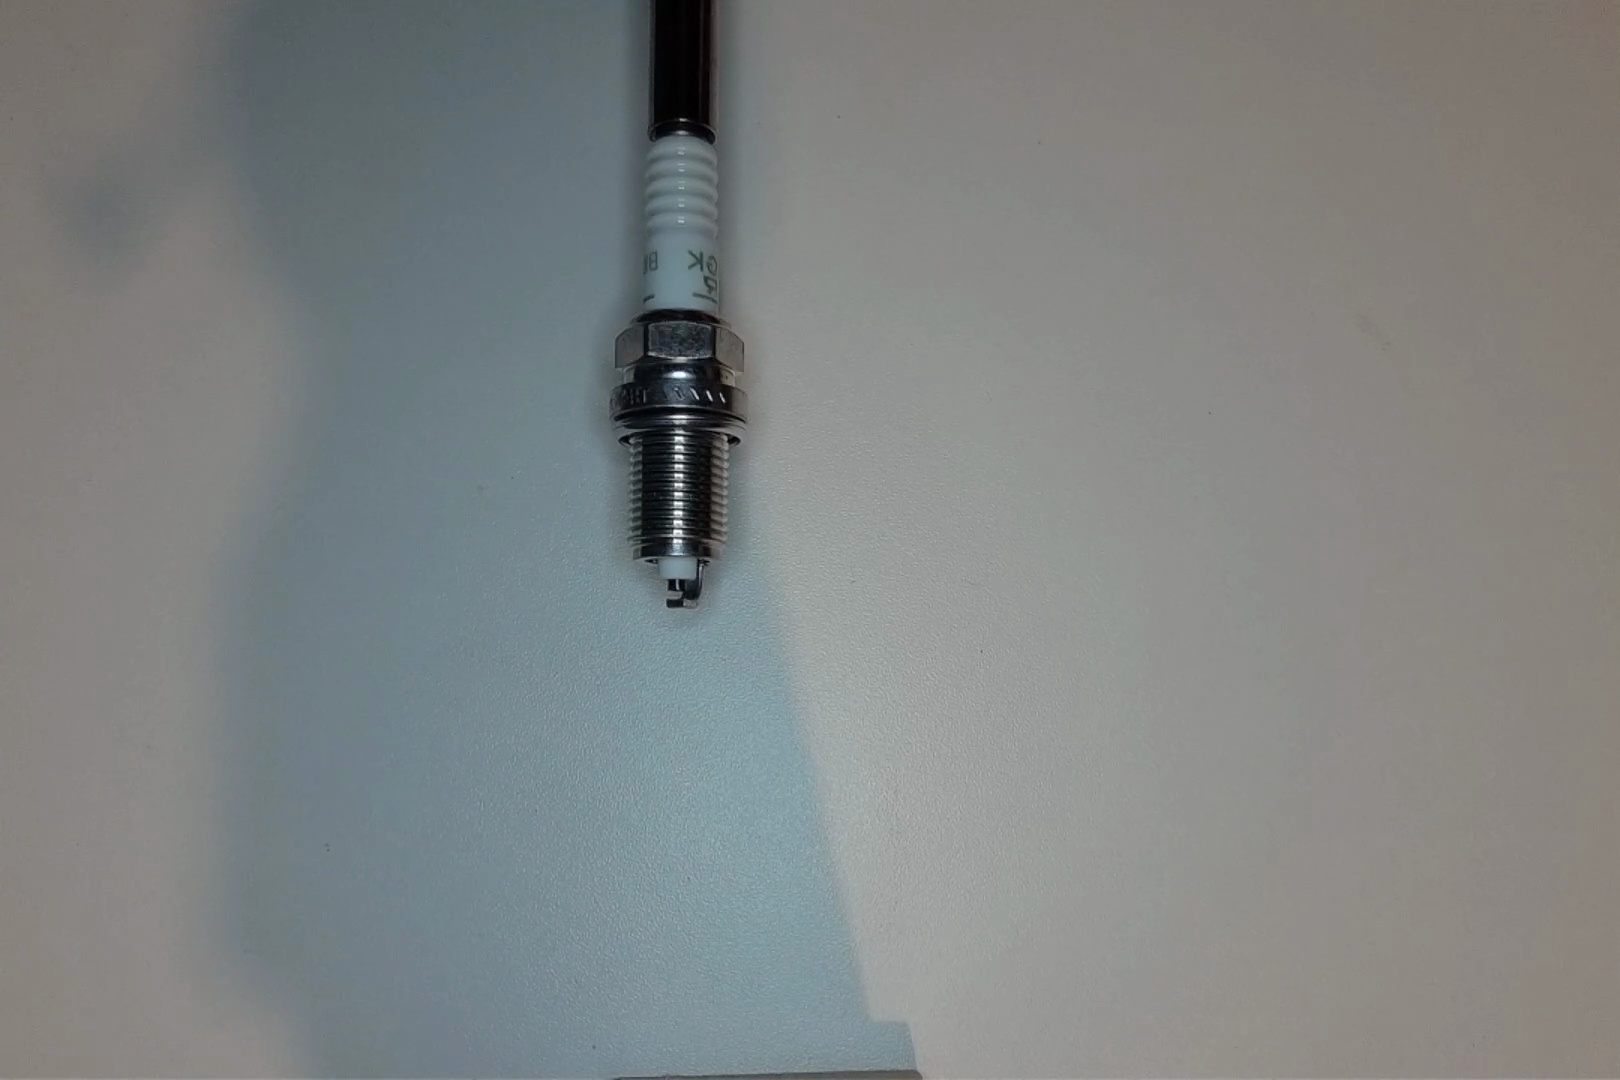
Label: normal